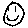
Label: smiley face